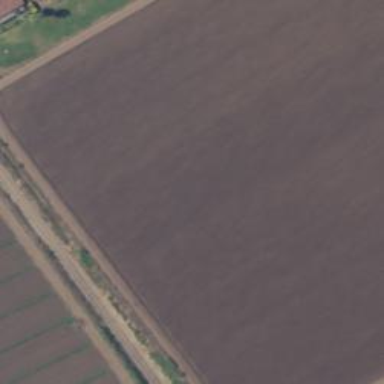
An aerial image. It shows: Farmland used for cultivating lettuce.